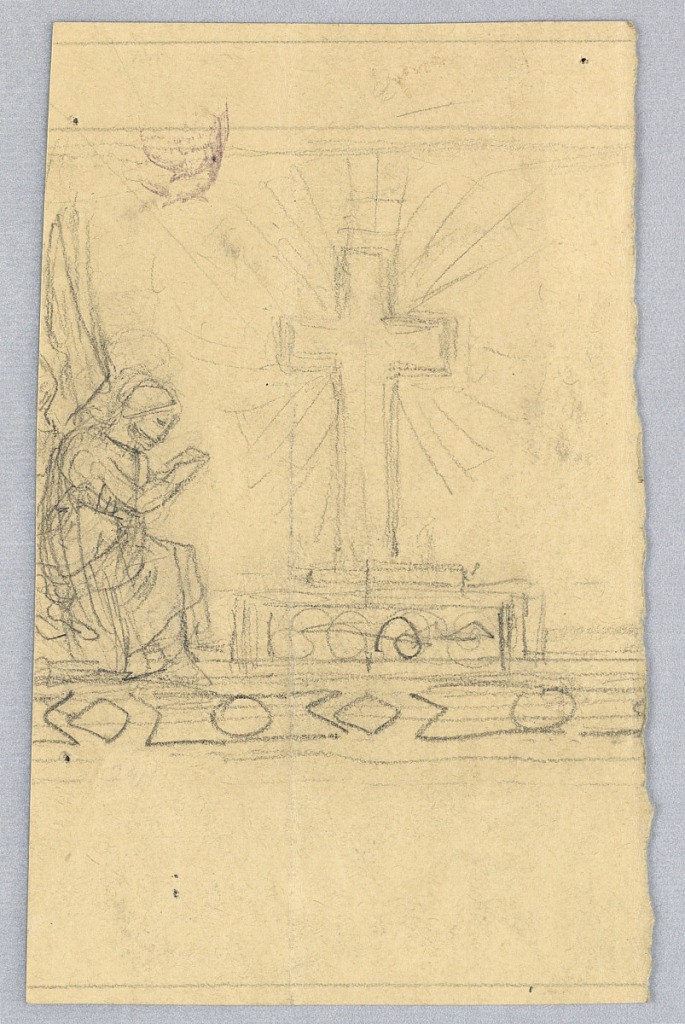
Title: Sketch of Angel Kneeling Before a Cross
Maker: Francis Augustus Lathrop, American, 1849–1909
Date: ca. 1895
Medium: Graphite on paper
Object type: Drawing
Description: Sketch of angel kneeling at left before a radiant cross. Below, a geometrical border.